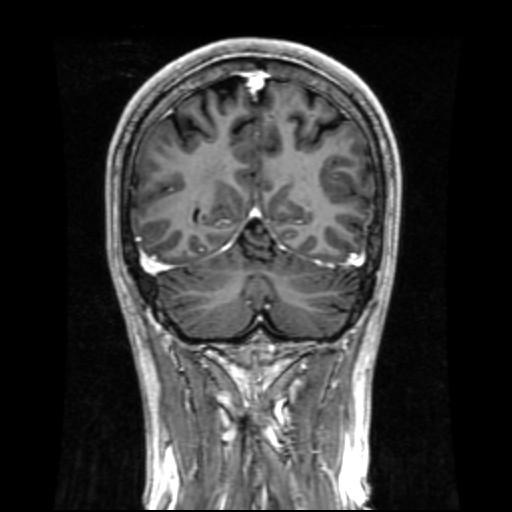
Label: notumor